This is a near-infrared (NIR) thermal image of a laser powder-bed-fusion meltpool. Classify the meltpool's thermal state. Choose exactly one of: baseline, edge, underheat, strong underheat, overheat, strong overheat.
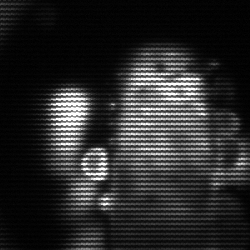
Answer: strong underheat